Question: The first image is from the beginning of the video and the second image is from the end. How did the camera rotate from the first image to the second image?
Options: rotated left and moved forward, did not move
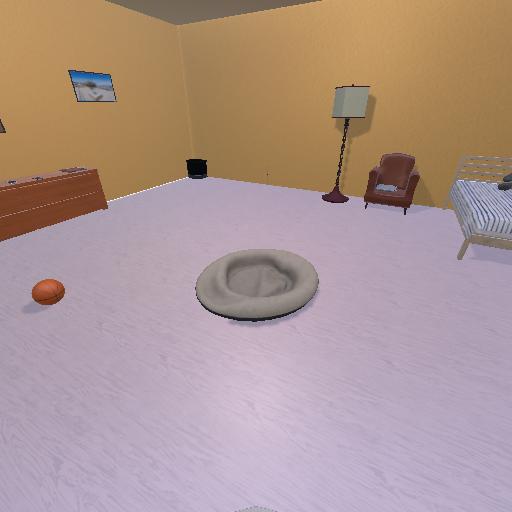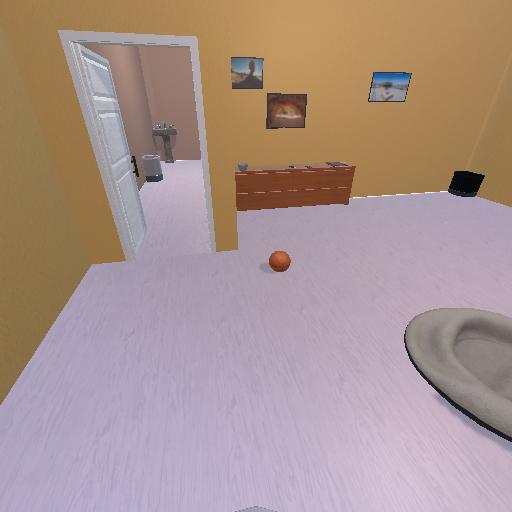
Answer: rotated left and moved forward